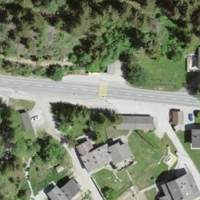
EUNIS habitat code: 54
Species observed at this site:
Tanacetum parthenium